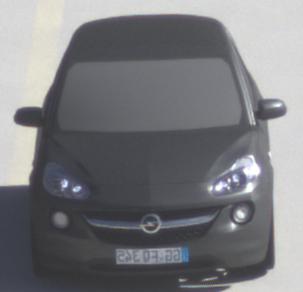
Make: Opel
Model: ADAM 1.2
Detailed model: ADAM
Model produced from: 2013/01
Model produced until: 2014/11
Doors: 3
Color: gray
Road condition: dry road
Daytime: morning or afternoon
Contrast: high contrast